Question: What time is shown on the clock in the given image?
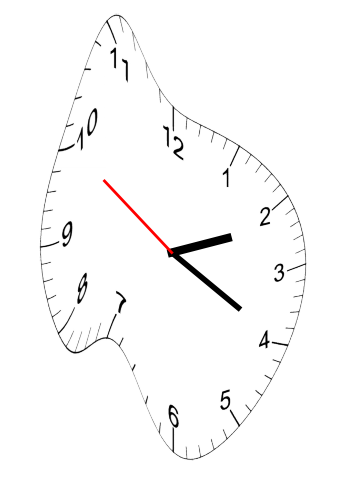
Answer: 02:19:50